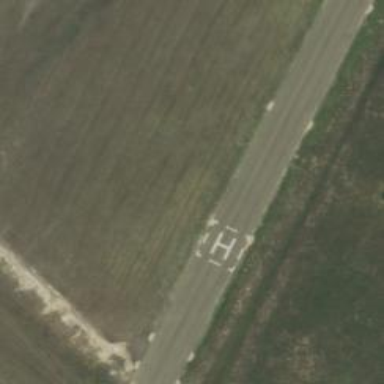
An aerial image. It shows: Image showing helipad at airport.